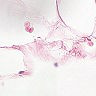
Metastatic tissue present: no